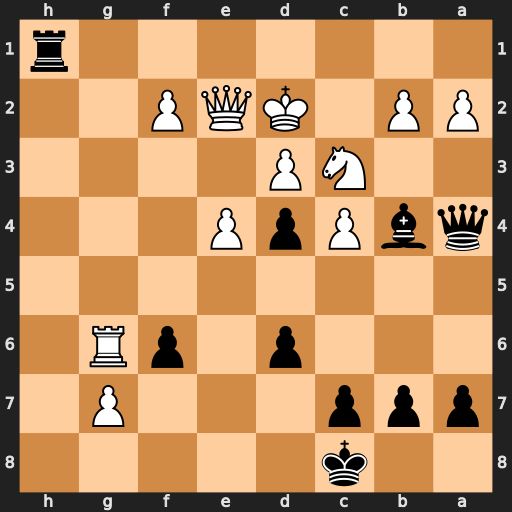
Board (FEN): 2k5/ppp3P1/3p1pR1/8/qbPpP3/2NP4/PP1KQP2/7r
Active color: b
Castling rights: -
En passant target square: -
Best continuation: Bxc3+ bxc3 Qxa2#